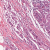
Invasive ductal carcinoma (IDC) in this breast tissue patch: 1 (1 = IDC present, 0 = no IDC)